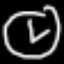
Label: clock